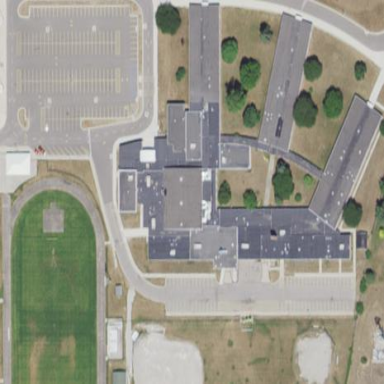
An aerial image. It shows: School.